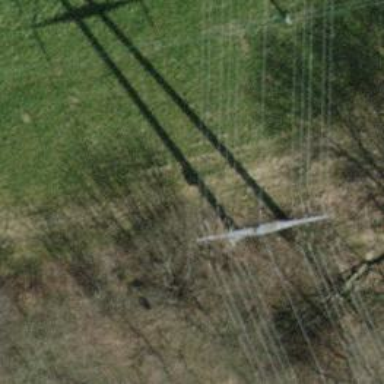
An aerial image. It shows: There are 10 cables for the power line.